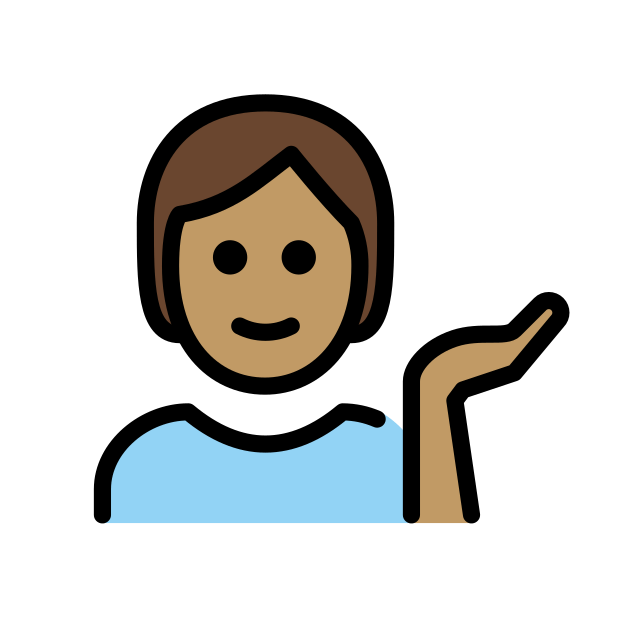
person tipping hand: medium skin tone